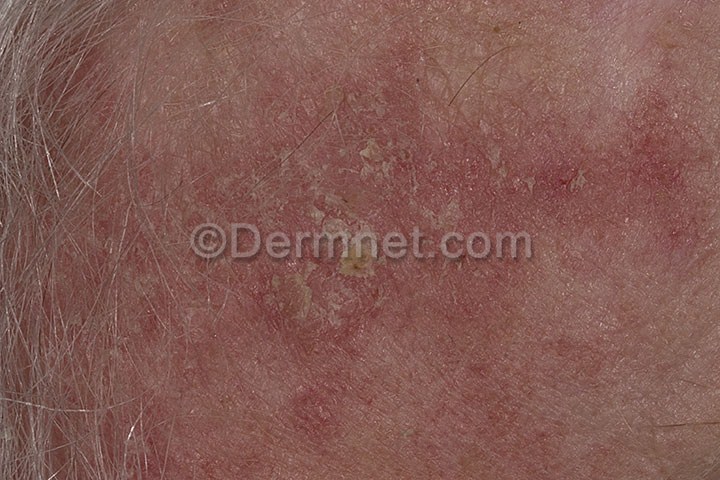
Disease: Actinic Keratosis Basal Cell Carcinoma and other Malignant Lesions